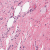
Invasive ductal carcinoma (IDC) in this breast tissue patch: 1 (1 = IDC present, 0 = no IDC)